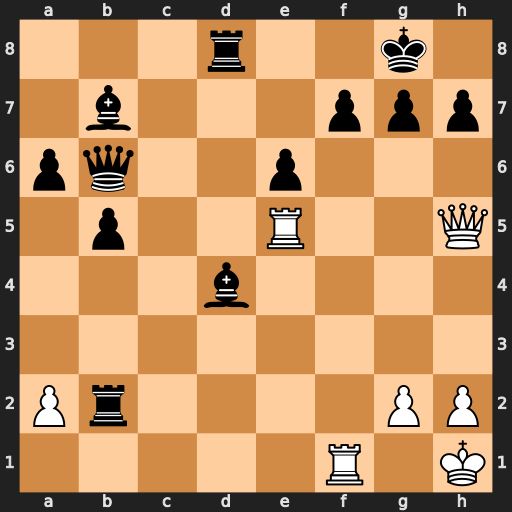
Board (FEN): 3r2k1/1b3ppp/pq2p3/1p2R2Q/3b4/8/Pr4PP/5R1K
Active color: w
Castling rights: -
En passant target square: -
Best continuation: Qxf7+ Kh8 Qf8+ Rxf8 Rxf8#